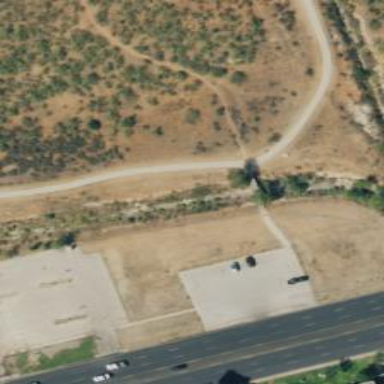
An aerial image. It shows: Footway bridge.